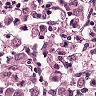
Metastatic tissue present: yes